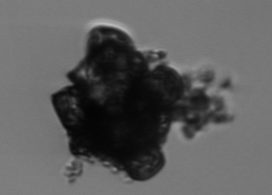
Label: Delphineis